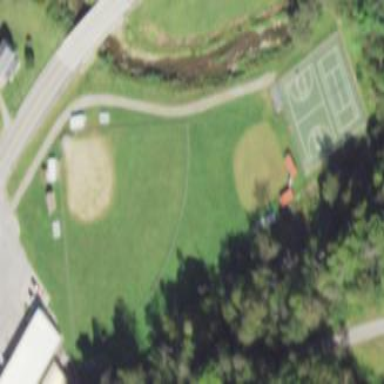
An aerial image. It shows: Recreation ground covered with lush grass.